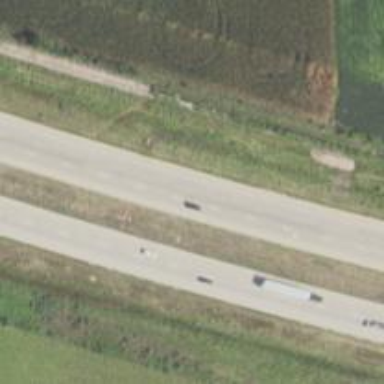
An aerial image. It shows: Motorway.